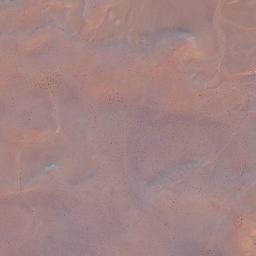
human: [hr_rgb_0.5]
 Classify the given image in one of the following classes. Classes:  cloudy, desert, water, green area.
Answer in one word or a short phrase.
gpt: desert